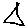
Label: triangle